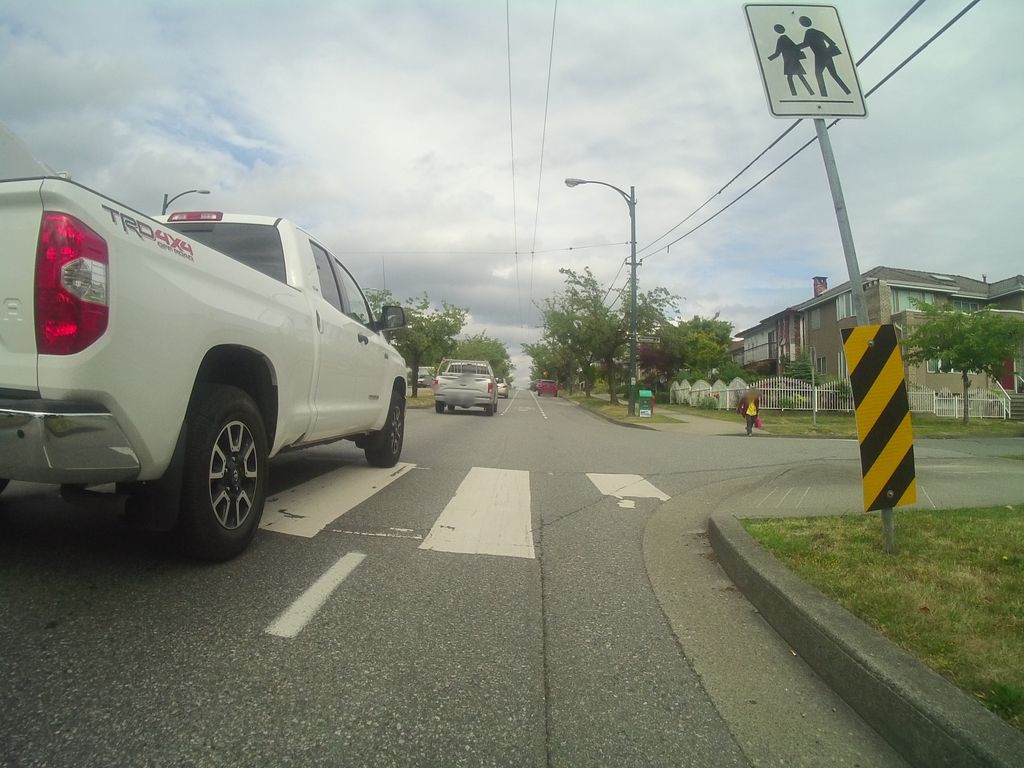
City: vancouver